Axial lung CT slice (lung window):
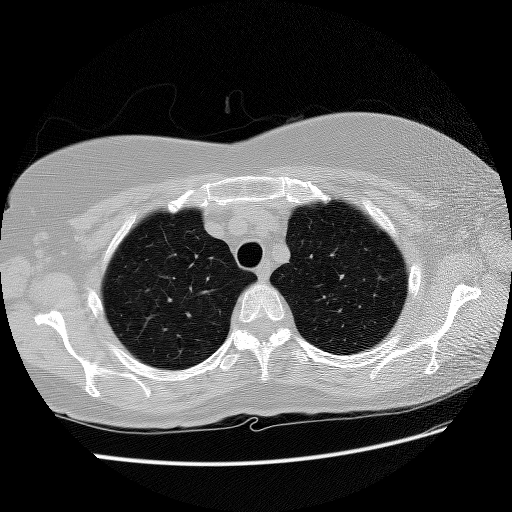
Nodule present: no